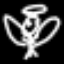
Label: angel